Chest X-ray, AP view. Patient: 34 years old, sex F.
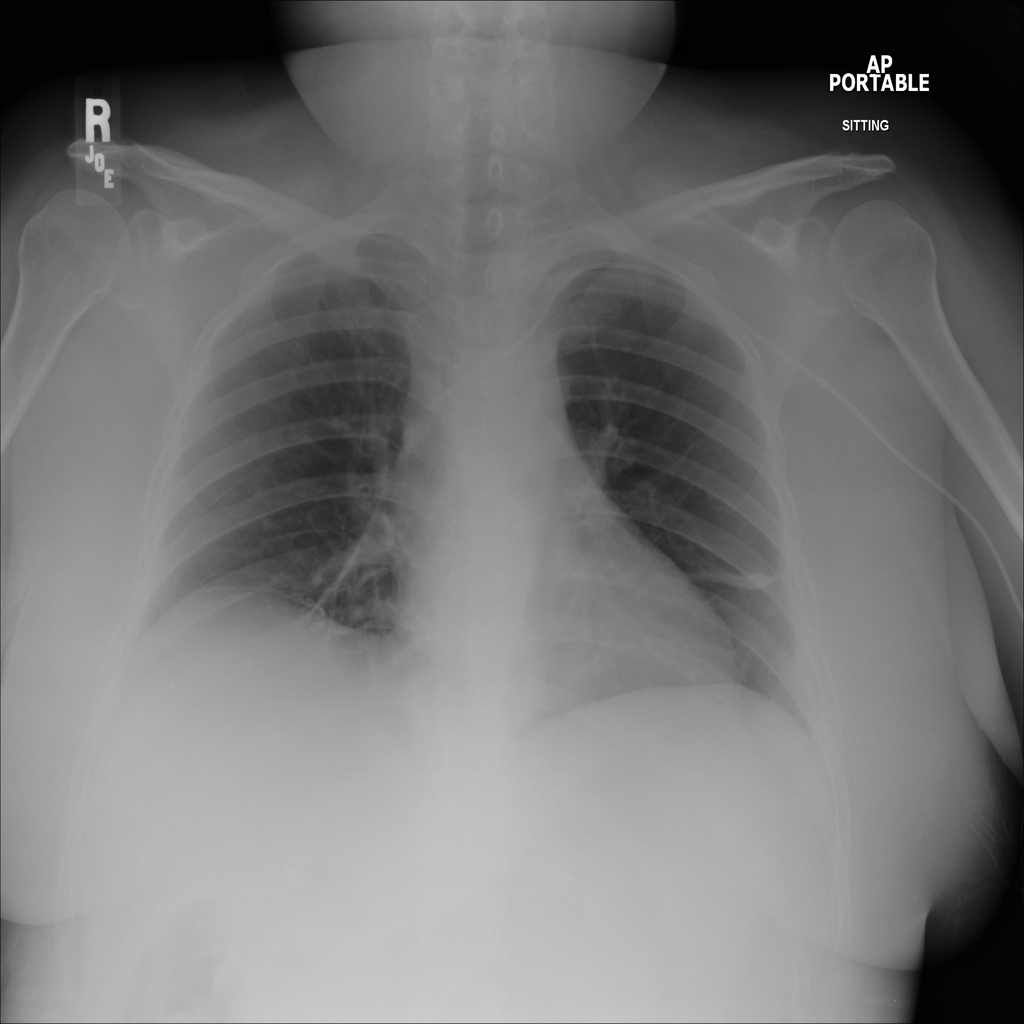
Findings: Atelectasis